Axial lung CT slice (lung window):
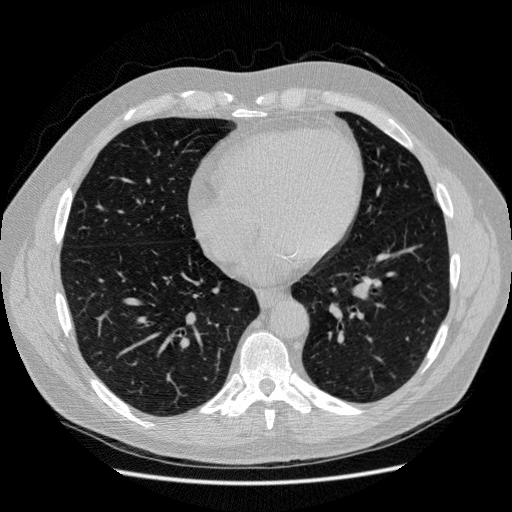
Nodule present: no